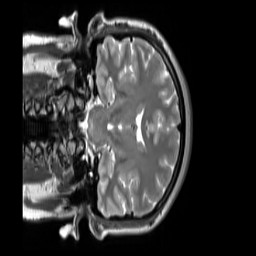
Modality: T2w
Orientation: coronal
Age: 28
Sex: female
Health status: ill
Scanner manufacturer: siemens
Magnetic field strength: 3 T
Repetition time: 2.8 s
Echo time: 0.326 s